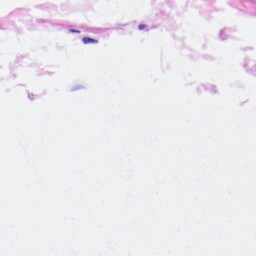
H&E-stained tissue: Heart